Рисунок сделан со стробоскопической фотографии кубика, движущегося вдоль наклонной плоскости.  Промежуток времени между последовательными вспышками лампы равен $0.1~с$.
Определить коэффициент трения кубика о плоскость.
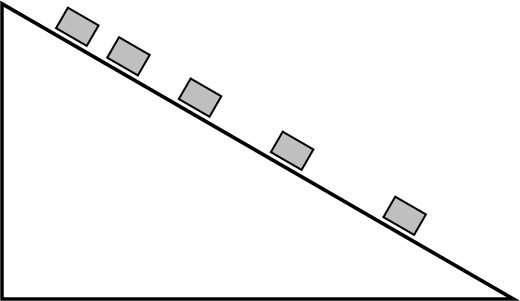
Ответ: $$ \mu \approx 0.13. $$
Темы:
T, Механика, Кинематика, Всероссийские, Сухое трение, Стробоскоп